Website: home-depot
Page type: customer-info-address
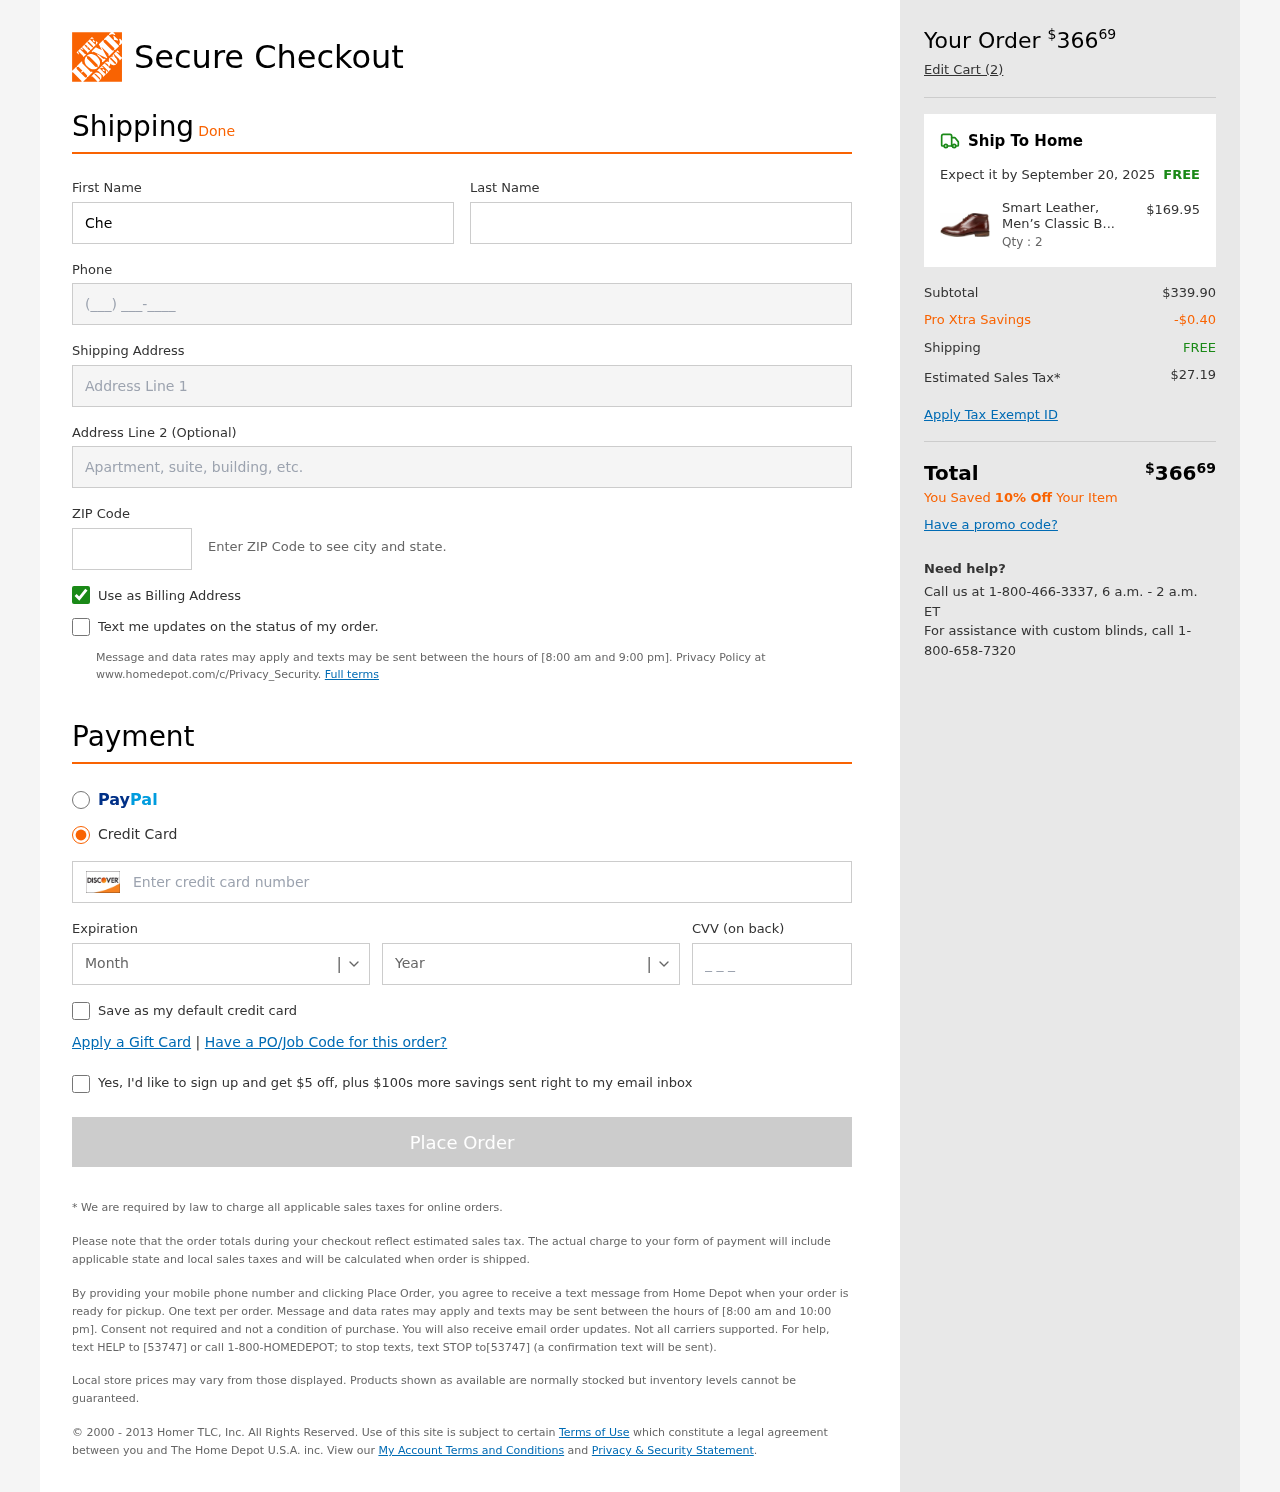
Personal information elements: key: PII_CARD_CVV
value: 853
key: PII_CARD_EXPIRY_MONTH
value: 04
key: PII_CARD_EXPIRY_YEAR
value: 29
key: PII_CARD_NUMBER
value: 6011 5774 2510 4396
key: PII_FIRSTNAME
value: Cheryl
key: PII_LASTNAME
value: Rhodes
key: PII_PHONE
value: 7079404040
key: PII_POSTCODE
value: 97320
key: PII_STREET
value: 61082 Wheeler Shoals
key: PII_STREET2
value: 26223 Rebecca Stream
Product elements: key: PRODUCT1_NAME
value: Smart Leather, Men’s Classic Boots
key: PRODUCT1_PRICE
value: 169.95
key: PRODUCT1_QUANTITY
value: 2
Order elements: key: ORDER_TOTAL
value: $36669
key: ORDER_NUM_ITEMS
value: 2
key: ORDER_DELIVERY_DATE
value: September 20, 2025
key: ORDER_SHIPPING_COST
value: FREE
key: ORDER_SUBTOTAL
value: $339.90
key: ORDER_DISCOUNT
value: -$0.40
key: ORDER_SHIPPING_COST2
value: FREE
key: ORDER_TAX
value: $27.19
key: ORDER_TOTAL2
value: $36669
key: ORDER_SAVINGS_MESSAGE
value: You Saved 10% Off Your Item